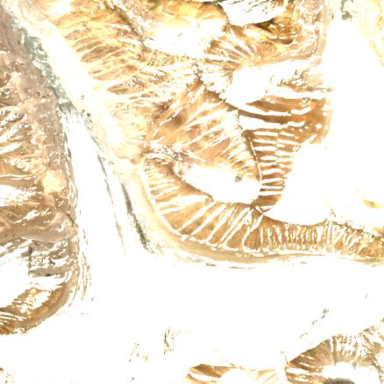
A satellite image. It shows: Stunning view of glacier.